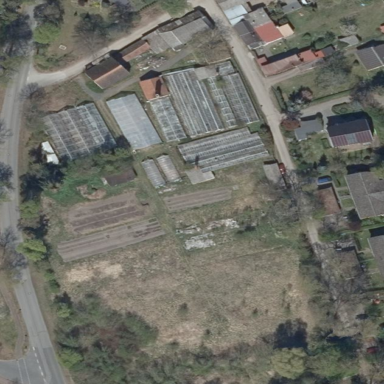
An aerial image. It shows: Area dedicated to greenhouse horticulture.